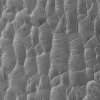
Atmospheric dust classification: not_dusty